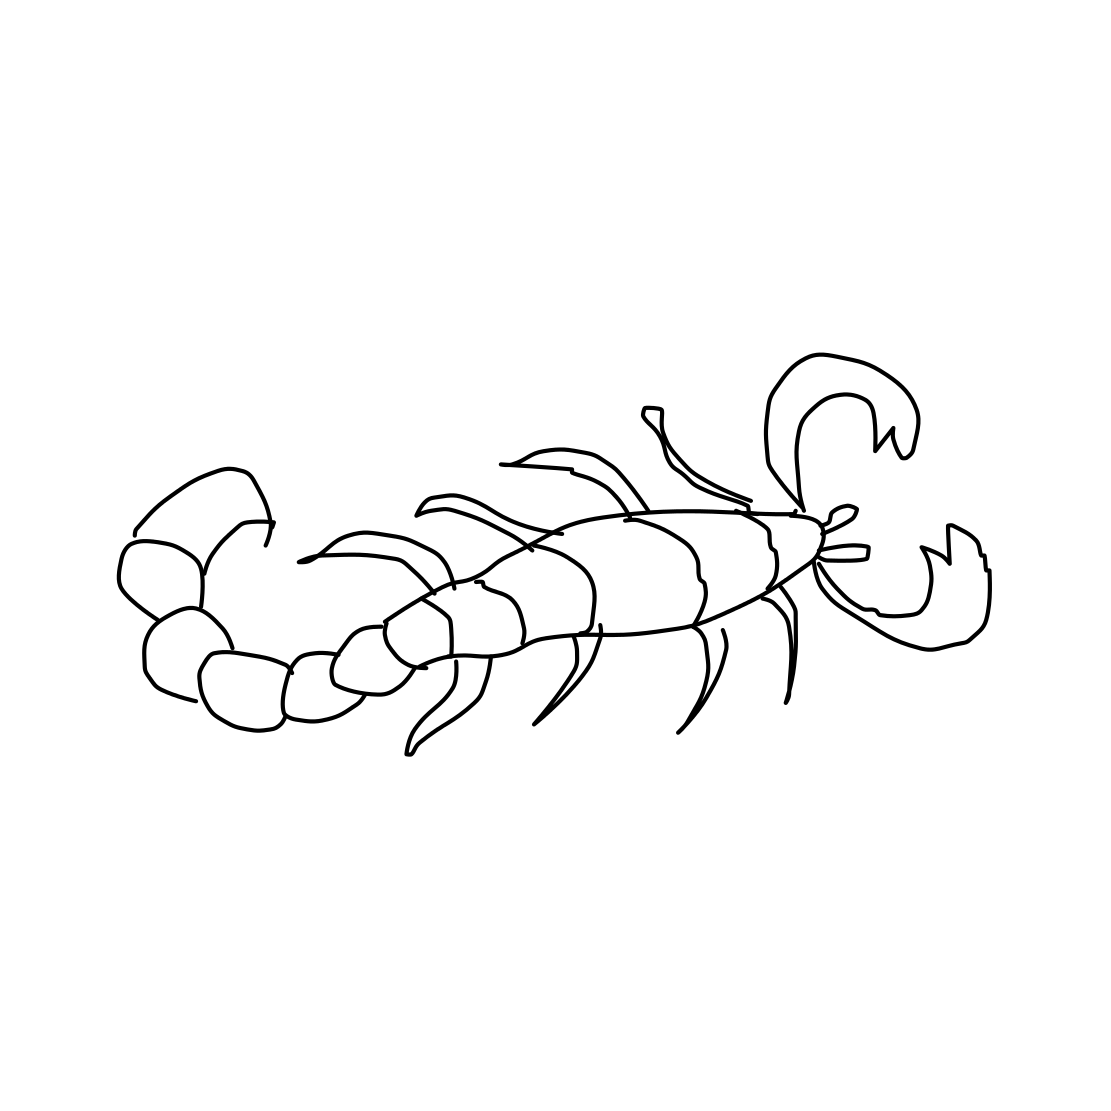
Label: scorpion